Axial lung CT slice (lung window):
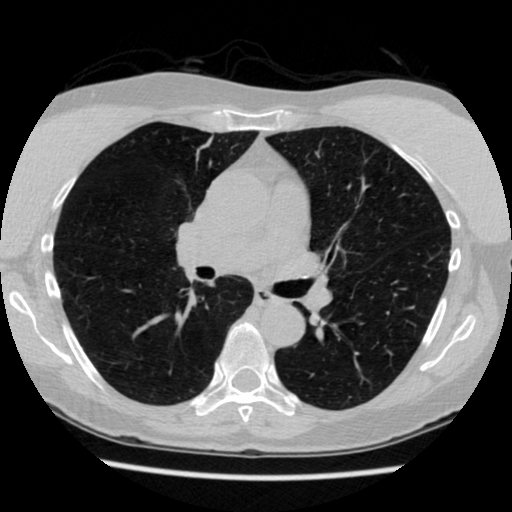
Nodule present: no